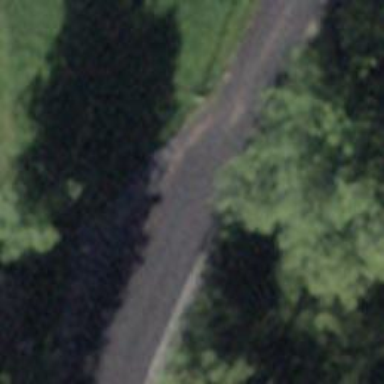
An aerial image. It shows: Asphalt service road.